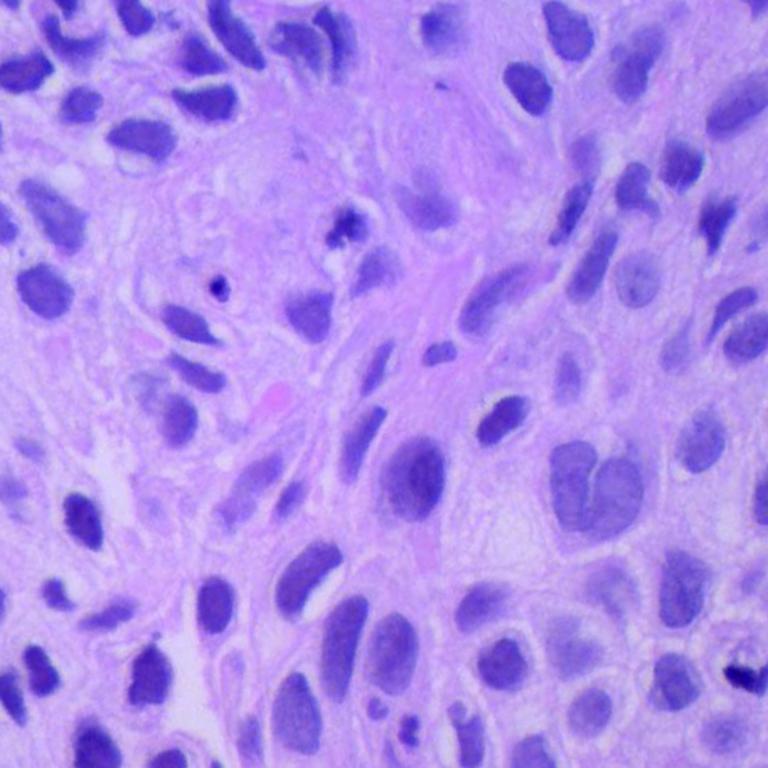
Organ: lung
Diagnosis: squamous carcinomas